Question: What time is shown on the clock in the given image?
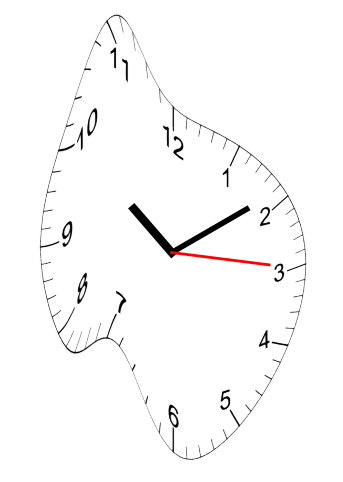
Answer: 10:09:15